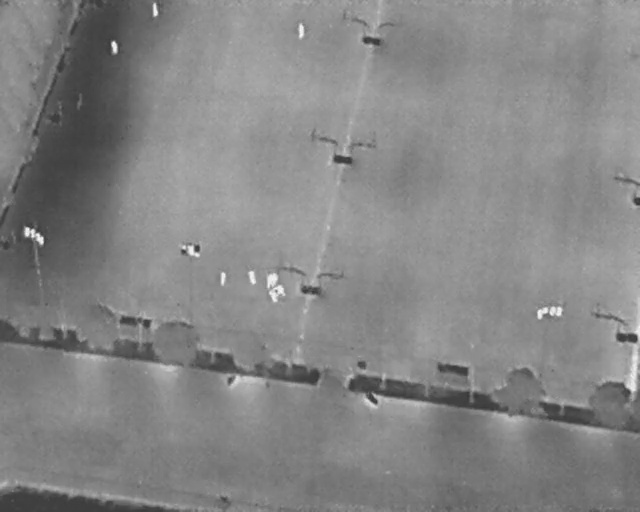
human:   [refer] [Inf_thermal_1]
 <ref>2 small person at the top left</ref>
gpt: <box>[[16, 8, 18, 9, 2], [23, 1, 25, 2, 2]]</box>

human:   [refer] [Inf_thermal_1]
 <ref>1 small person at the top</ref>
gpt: <box>[[45, 5, 48, 6, 2]]</box>

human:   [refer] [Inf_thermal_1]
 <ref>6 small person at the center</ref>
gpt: <box>[[33, 53, 35, 55, 2], [37, 53, 40, 54, 2], [40, 54, 43, 55, 2], [41, 54, 44, 55, 2], [42, 55, 44, 57, 2], [41, 56, 43, 58, 2]]</box>